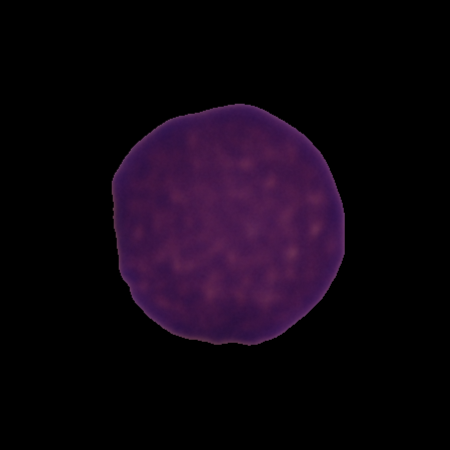
Label: cancer